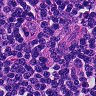
Metastatic tissue present: no